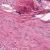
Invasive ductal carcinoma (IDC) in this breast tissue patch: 0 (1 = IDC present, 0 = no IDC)